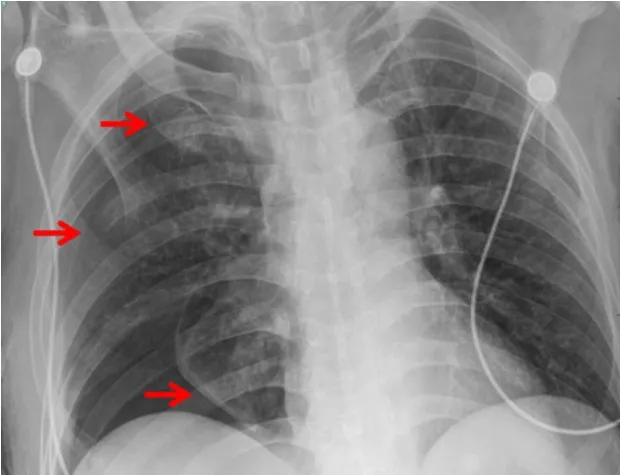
Pneumothorax was presented after the removal of the chest tube in x-ray (red arrow).
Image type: radiology (x_ray)